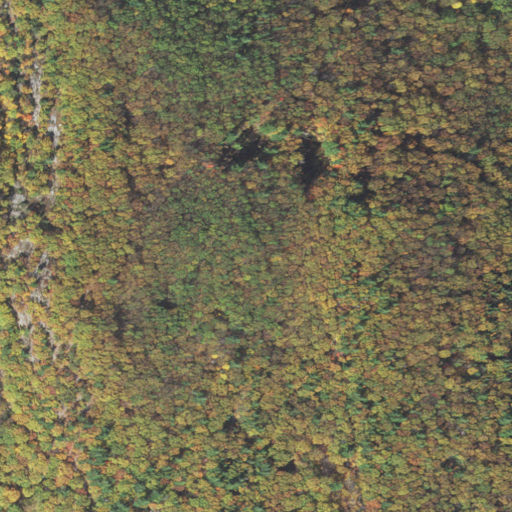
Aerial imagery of mountain in Vermont named Mount Fuller containing deciduous forest and mixed forest